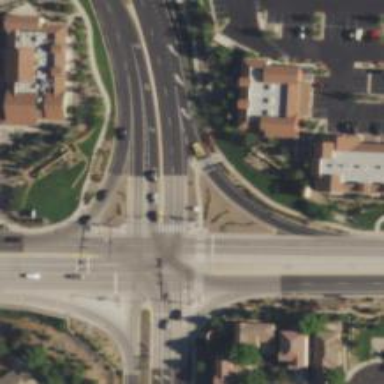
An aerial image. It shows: Secondary link road with asphalt surface and separate sidewalk.